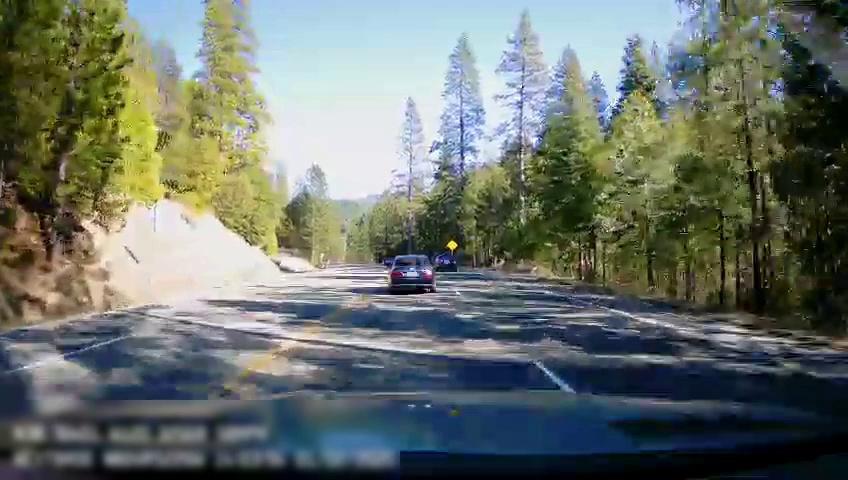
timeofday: Day
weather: Sunny
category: Drivable Space
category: Vehicles | Car
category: Vehicles | Car
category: Lanes | Opposite Lane
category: Lanes | Opposite Lane
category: Lanes | Current Lane
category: Lanes | Current Lane
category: Lanes | Current Lane
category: Traffic | Signs